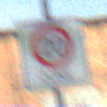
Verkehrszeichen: BeginnZone20
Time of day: MorningAfternoon
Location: Outdoor (Suburban)
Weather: PartlyCloudy
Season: NotSpecified
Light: Natural